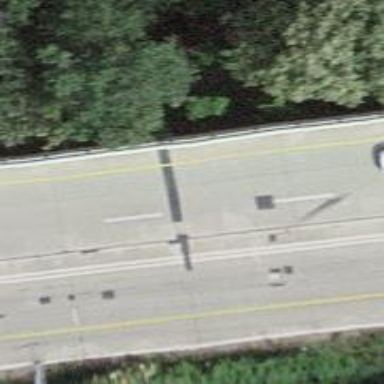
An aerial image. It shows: Primary highway with asphalt surface and designated cycle lane.